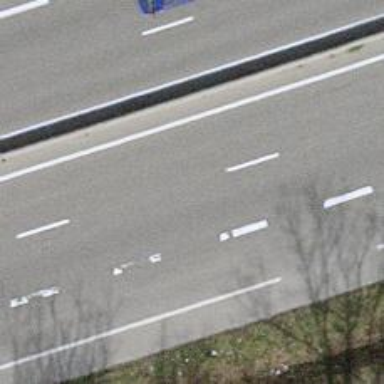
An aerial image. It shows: Asphalt motorway of trunk classification.